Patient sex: M
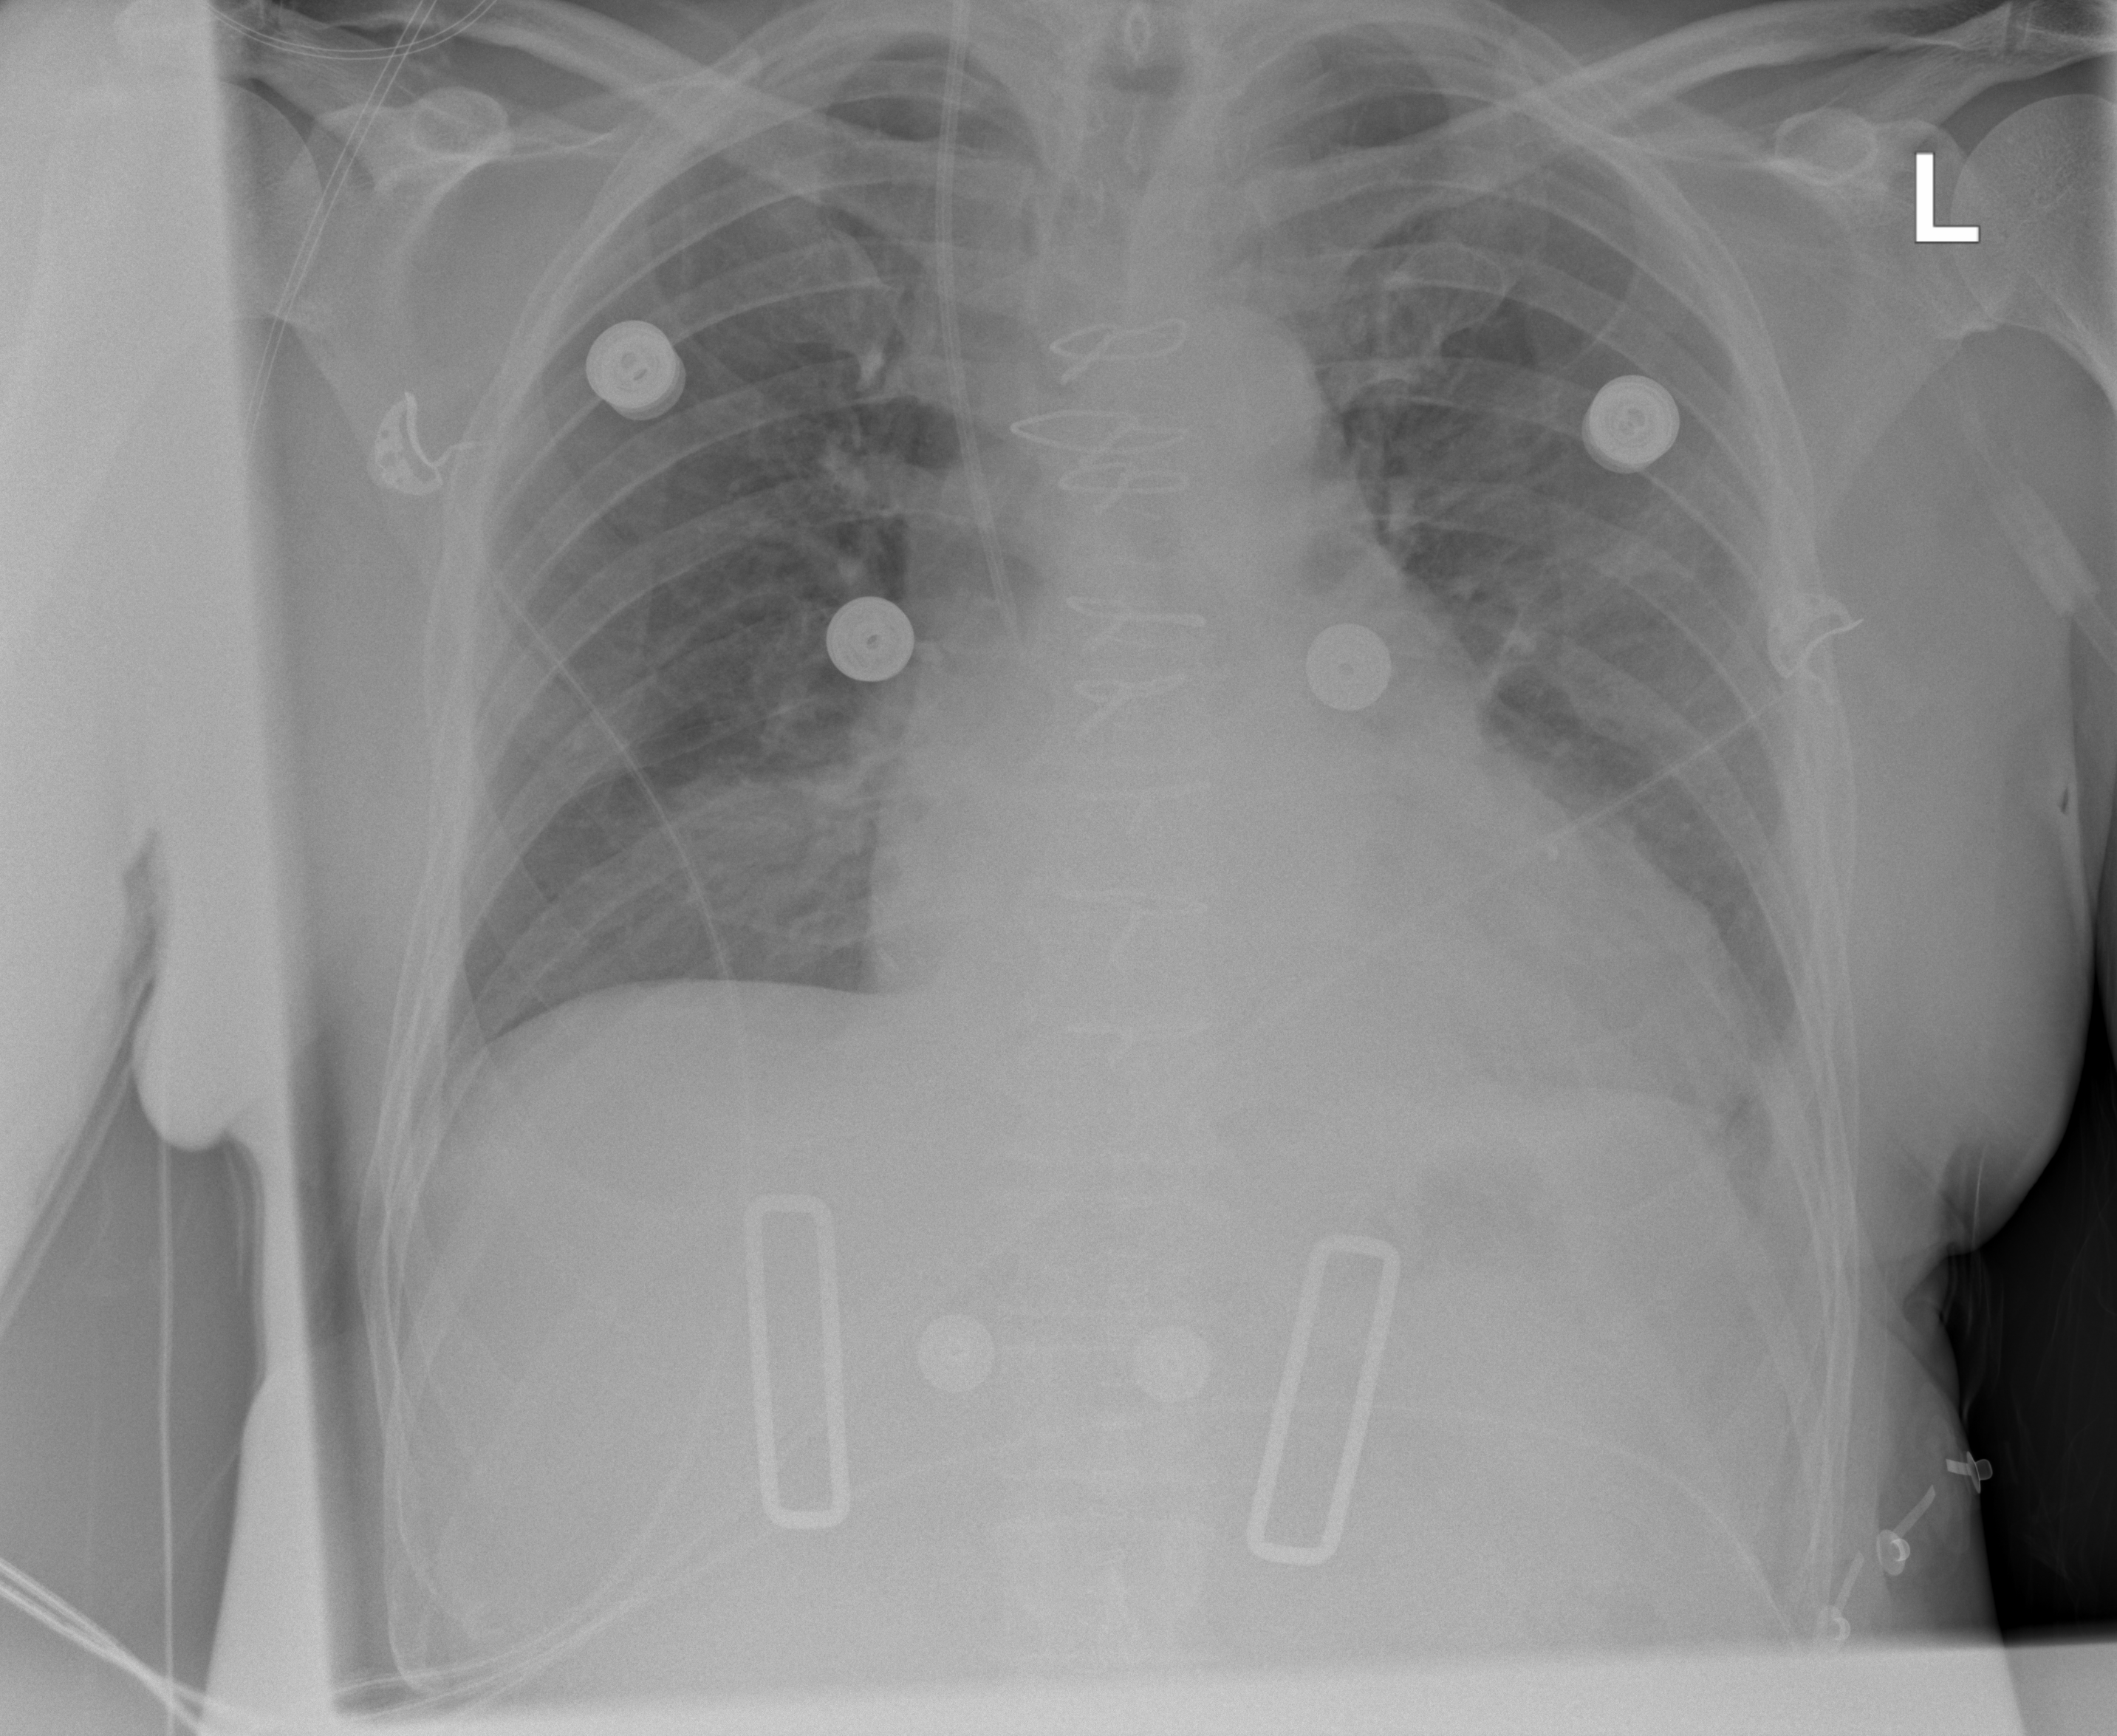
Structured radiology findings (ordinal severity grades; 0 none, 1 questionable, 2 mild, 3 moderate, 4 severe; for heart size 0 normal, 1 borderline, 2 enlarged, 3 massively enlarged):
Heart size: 2
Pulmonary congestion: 1
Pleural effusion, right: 0
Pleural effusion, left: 2
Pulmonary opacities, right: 0
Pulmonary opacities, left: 0
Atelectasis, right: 2
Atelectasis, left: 2